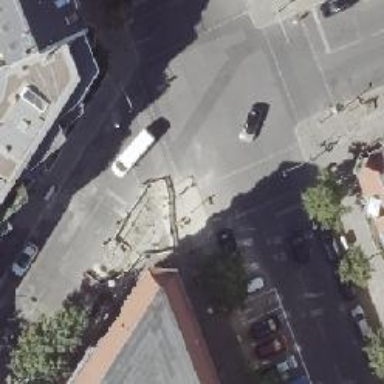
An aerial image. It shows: Crossing with traffic signals.